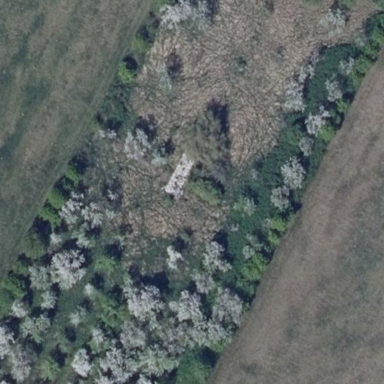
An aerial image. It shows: Orchard.